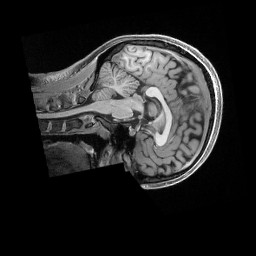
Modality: T1w
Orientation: sagittal
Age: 22
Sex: female
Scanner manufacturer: siemens
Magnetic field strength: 3 T
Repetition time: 2.5 s
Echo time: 0.00296 s